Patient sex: M
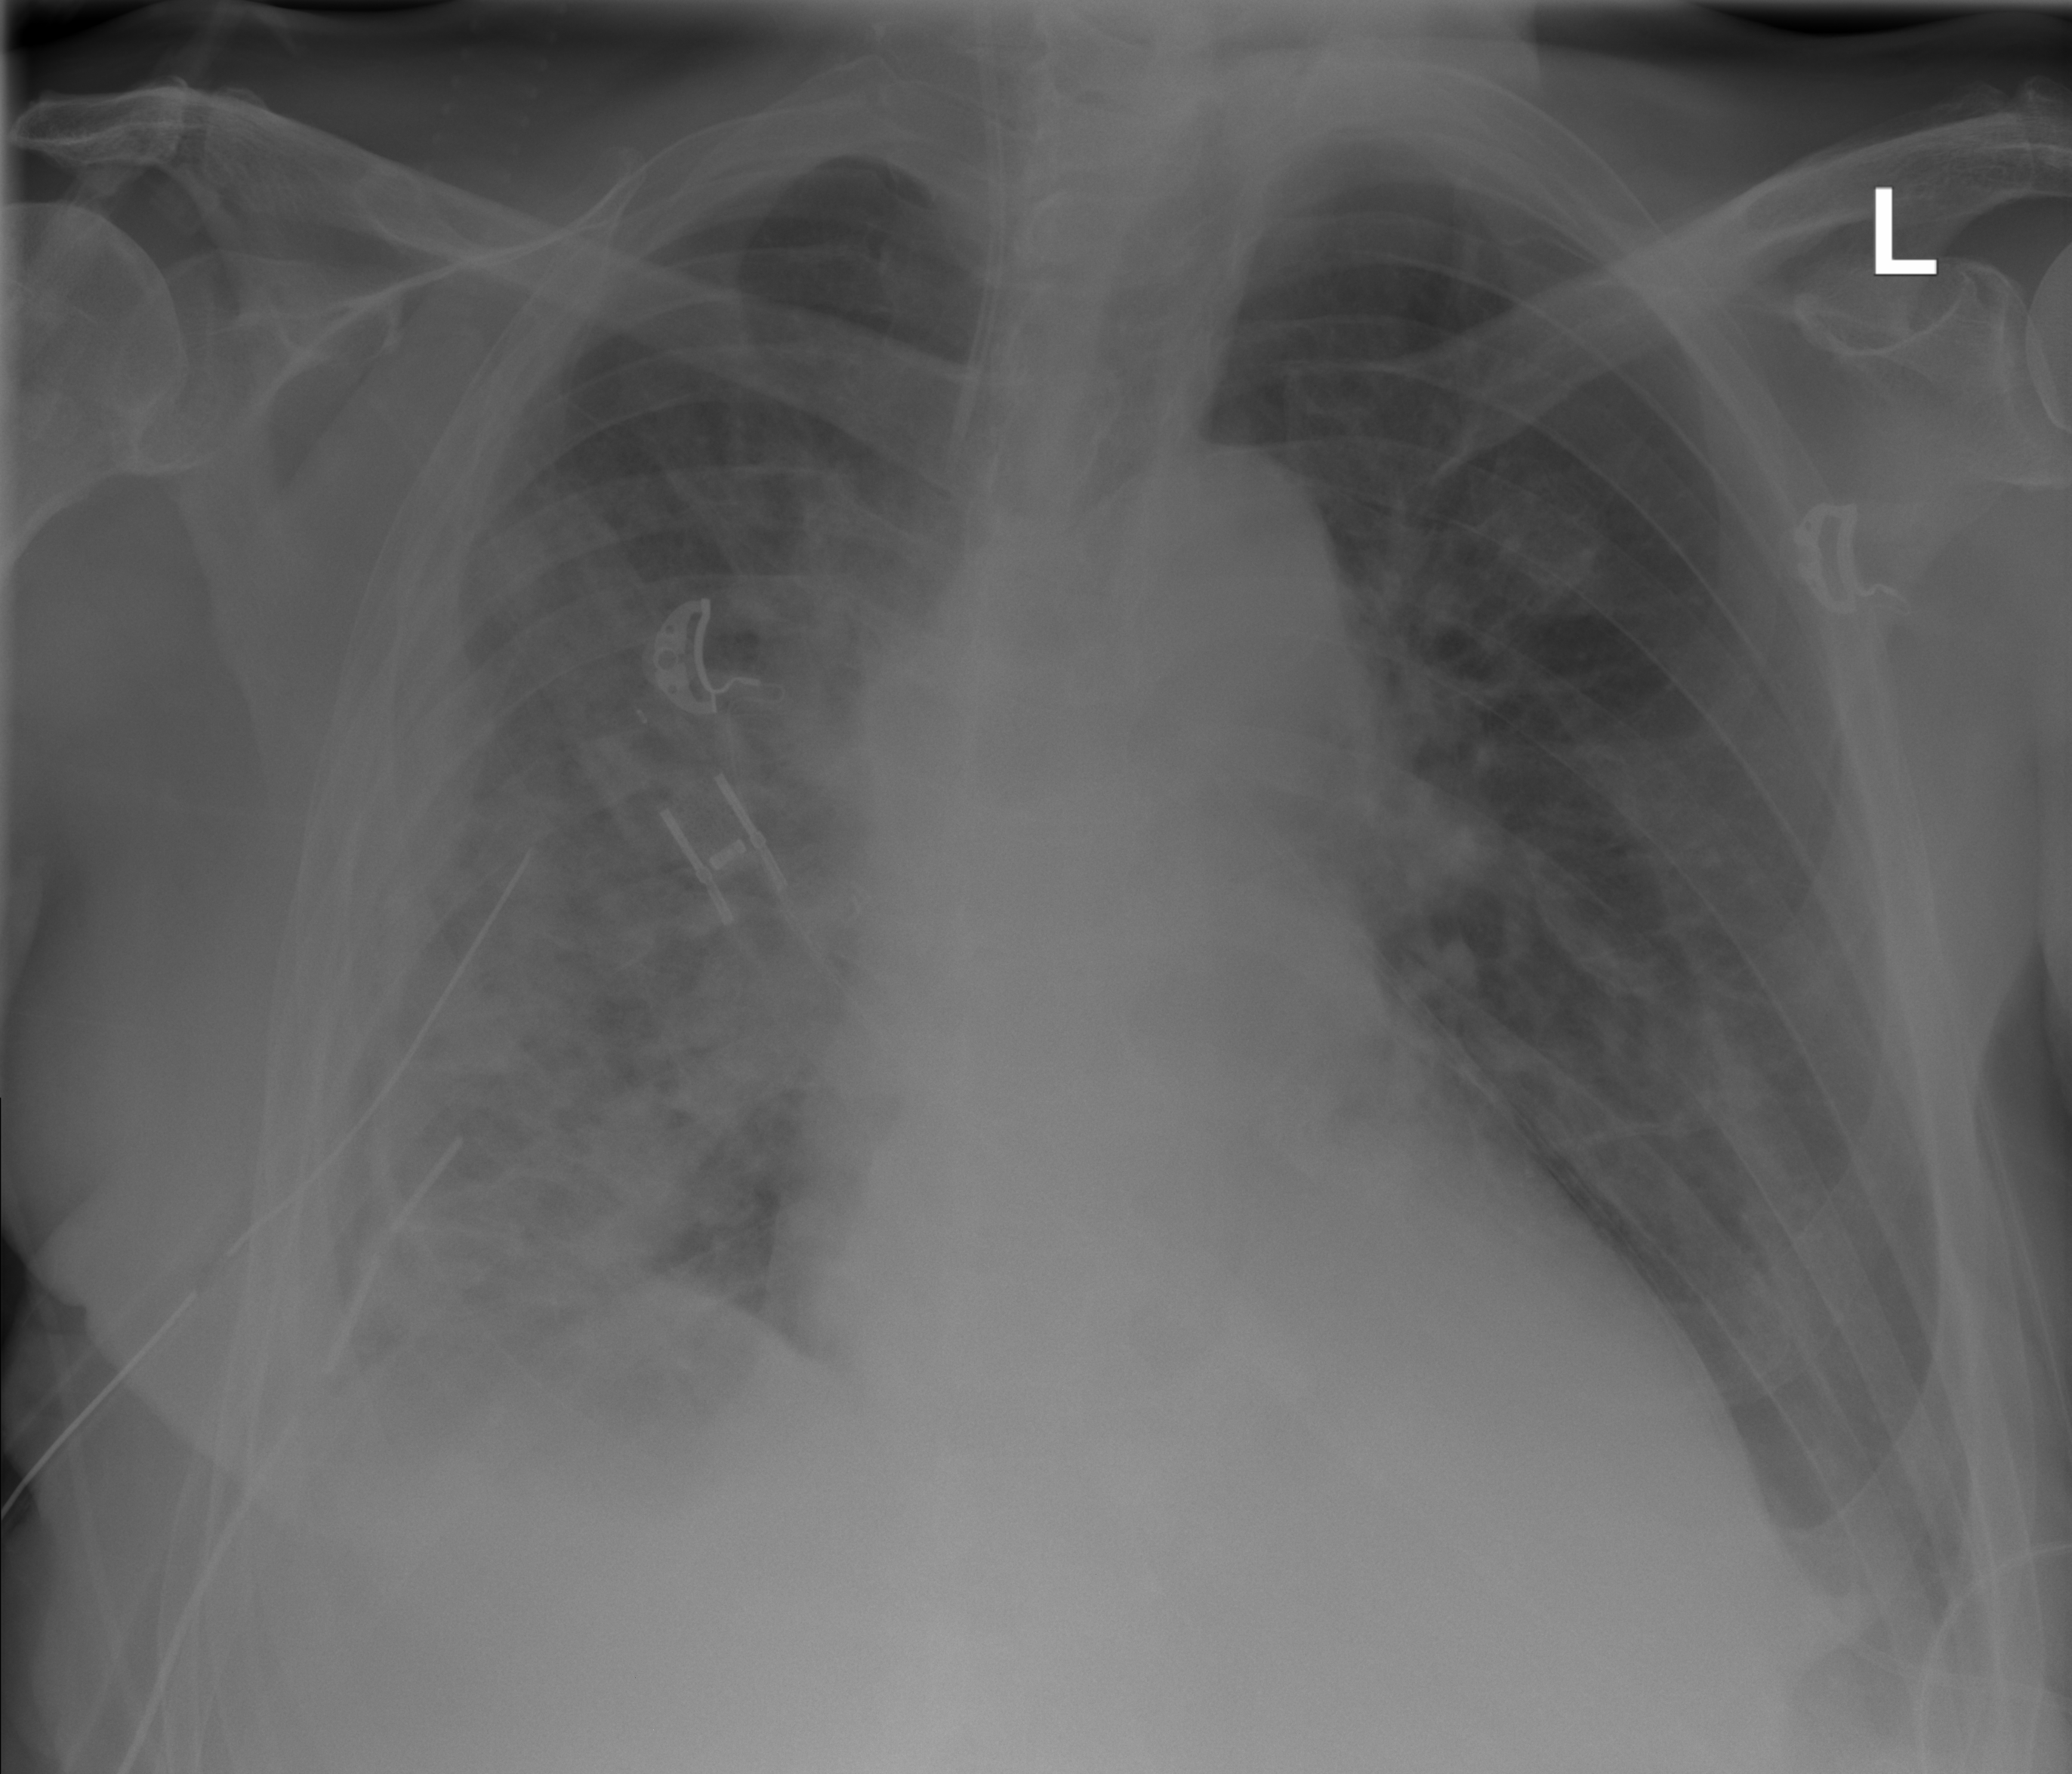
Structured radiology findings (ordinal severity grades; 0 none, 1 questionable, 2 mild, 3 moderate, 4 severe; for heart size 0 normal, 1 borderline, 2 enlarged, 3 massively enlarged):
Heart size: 2
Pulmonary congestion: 0
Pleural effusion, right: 0
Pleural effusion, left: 2
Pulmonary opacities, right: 3
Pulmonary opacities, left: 0
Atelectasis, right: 3
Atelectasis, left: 0